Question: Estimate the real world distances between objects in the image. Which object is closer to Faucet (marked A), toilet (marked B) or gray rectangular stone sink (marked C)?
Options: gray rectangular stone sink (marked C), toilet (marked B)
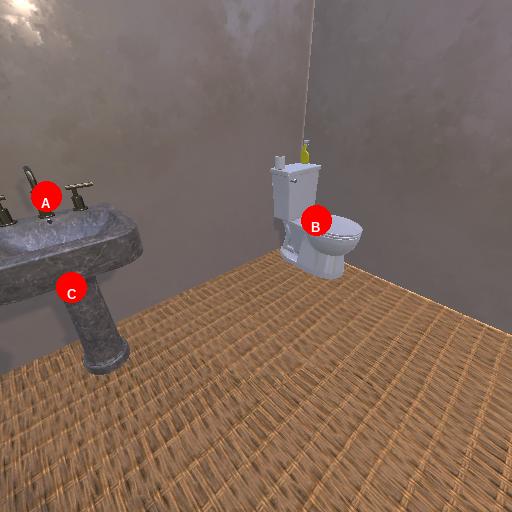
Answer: gray rectangular stone sink (marked C)